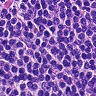
Metastatic tissue present: no